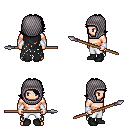
a pixel art fantasy rpg character, male body template, human, light skin, black tattered cape, white pants, raven swoop hairstyle, chain hood, white cloth bracers, black shoes, spear, four views (front, back, left, right), 2x2 character sprite sheet, small pixel art, hard edges, no anti-aliasing